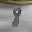
Label: 8